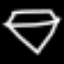
Label: diamond